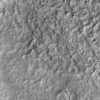
Atmospheric dust classification: not_dusty